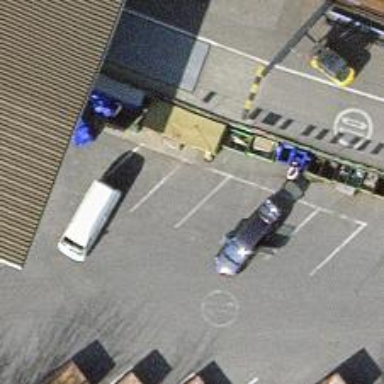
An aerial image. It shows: Recycling facility for scrap metal items.